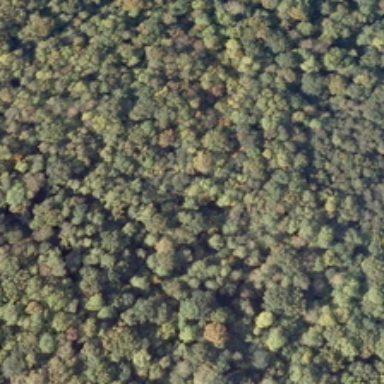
Many green trees are in a piece of forest .